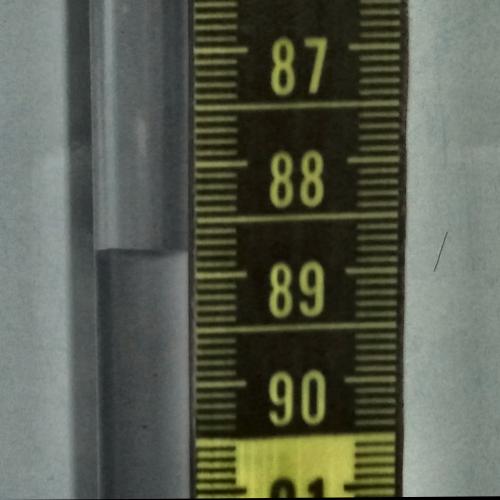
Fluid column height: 88.8 cm